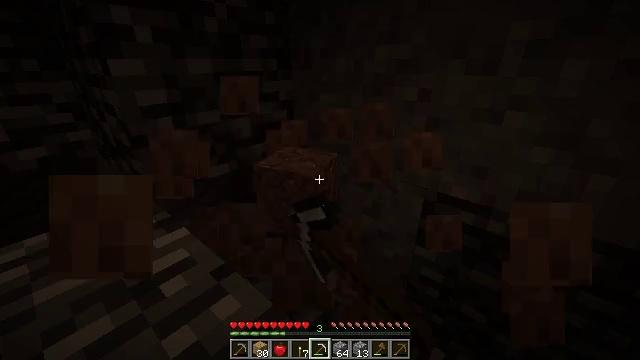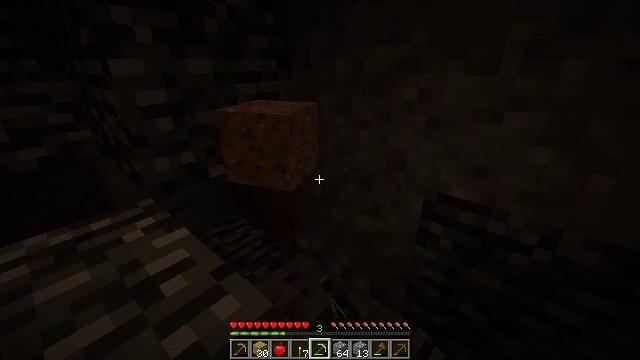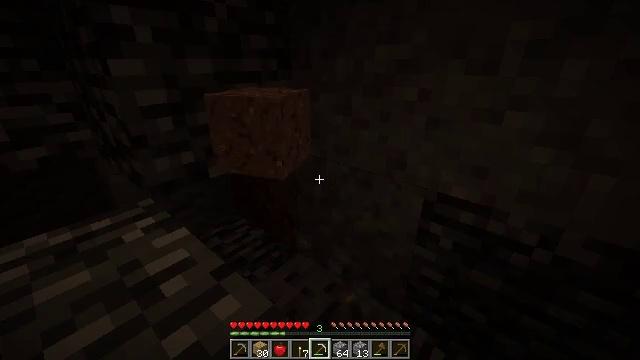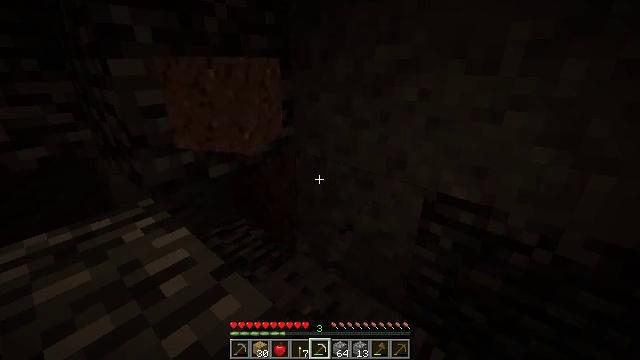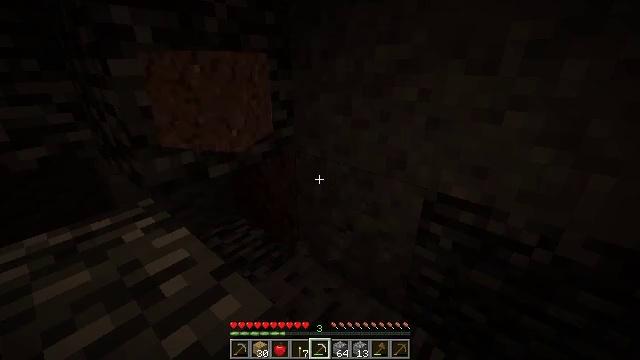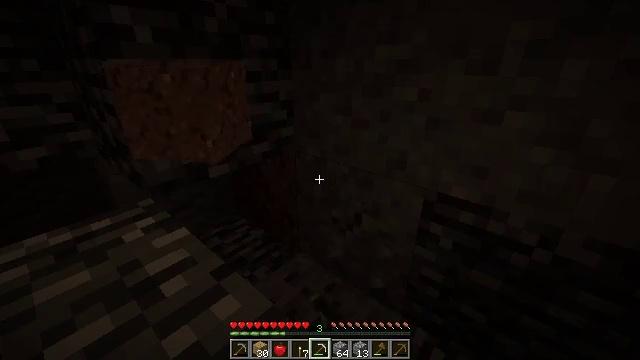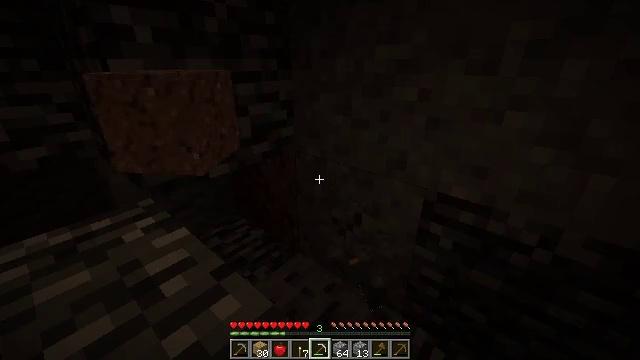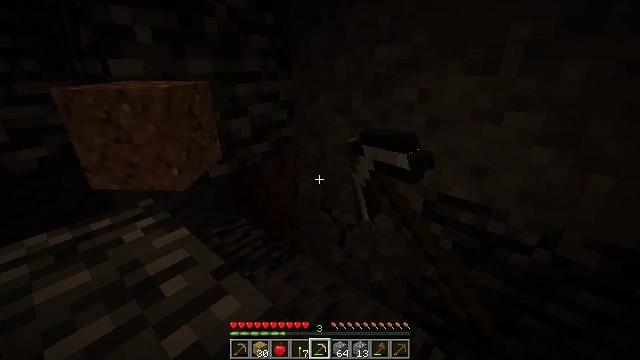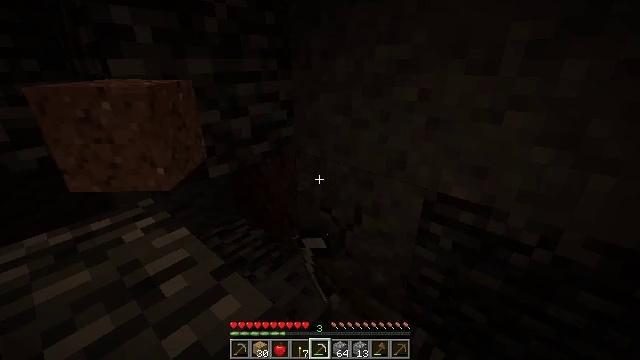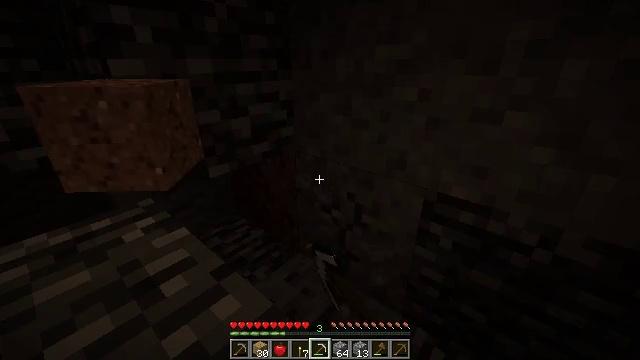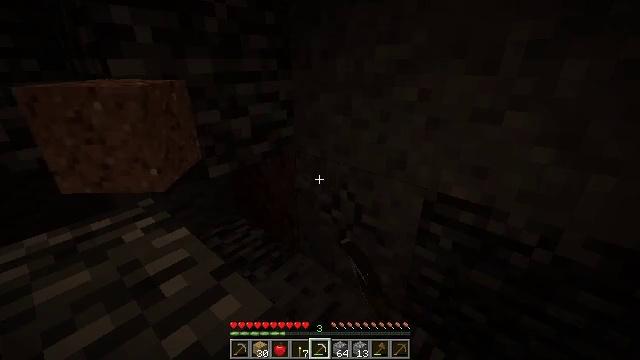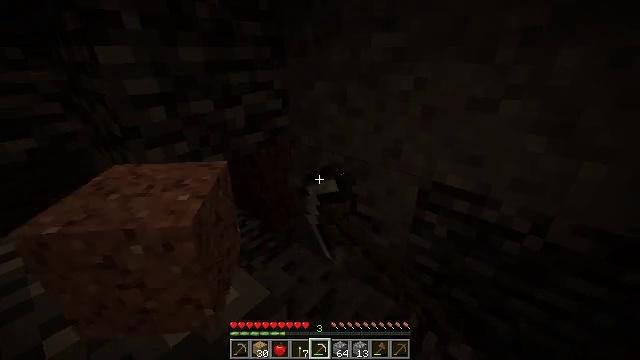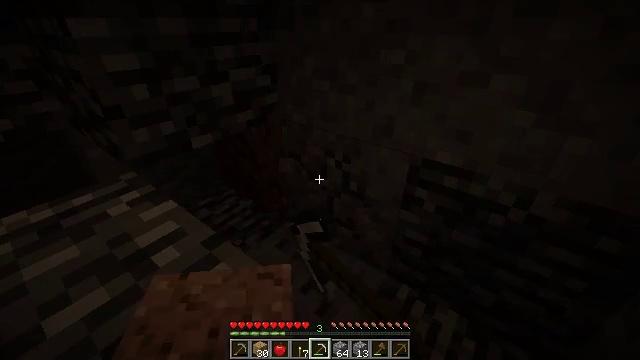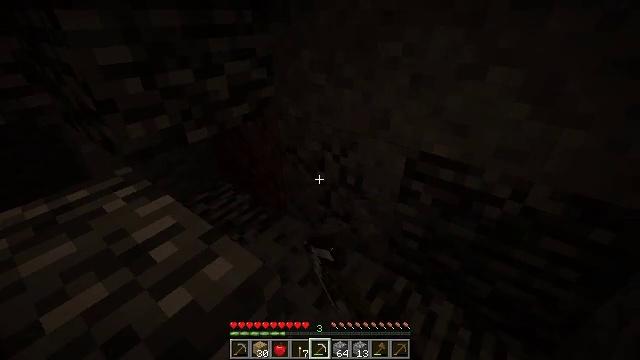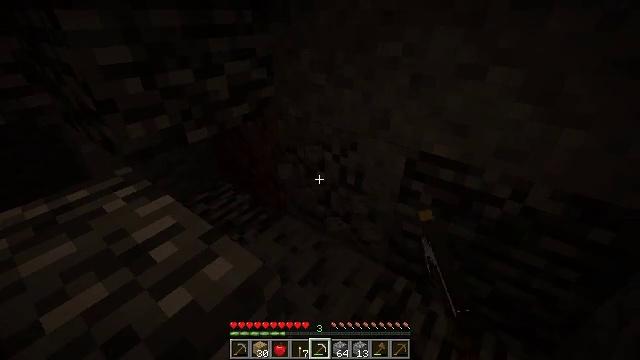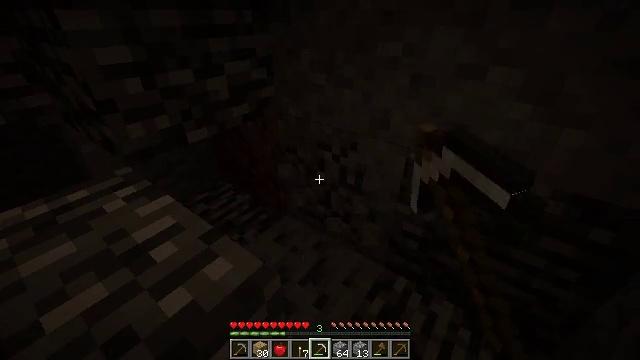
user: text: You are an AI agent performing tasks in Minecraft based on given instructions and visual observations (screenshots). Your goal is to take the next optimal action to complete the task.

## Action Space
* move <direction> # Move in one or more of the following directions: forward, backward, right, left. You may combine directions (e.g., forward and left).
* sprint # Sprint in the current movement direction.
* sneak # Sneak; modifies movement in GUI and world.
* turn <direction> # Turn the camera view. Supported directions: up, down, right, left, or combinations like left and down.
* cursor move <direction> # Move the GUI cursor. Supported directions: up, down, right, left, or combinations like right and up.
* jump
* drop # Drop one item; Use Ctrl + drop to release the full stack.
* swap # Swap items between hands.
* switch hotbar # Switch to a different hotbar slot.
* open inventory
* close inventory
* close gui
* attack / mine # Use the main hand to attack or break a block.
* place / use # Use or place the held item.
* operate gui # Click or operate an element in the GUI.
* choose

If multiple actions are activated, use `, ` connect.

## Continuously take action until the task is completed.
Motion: motion action
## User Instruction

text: Shovel up some gravel.
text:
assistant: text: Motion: attack / mine
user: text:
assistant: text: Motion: attack / mine
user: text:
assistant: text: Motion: attack / mine
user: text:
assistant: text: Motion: attack / mine
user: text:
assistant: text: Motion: attack / mine
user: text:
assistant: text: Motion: attack / mine
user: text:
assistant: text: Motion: attack / mine
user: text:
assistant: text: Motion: attack / mine
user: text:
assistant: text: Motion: attack / mine
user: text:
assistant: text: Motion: attack / mine
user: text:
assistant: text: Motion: turn right and down, attack / mine
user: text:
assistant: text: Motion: turn right and down, attack / mine
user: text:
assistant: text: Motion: turn down, attack / mine
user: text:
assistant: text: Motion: attack / mine
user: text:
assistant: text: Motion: attack / mine
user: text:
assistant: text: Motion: attack / mine
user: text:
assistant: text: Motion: attack / mine
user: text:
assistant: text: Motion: attack / mine
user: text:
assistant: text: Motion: attack / mine
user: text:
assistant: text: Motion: turn down, attack / mine
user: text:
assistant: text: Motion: turn right and down, attack / mine
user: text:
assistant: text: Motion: turn right and down, attack / mine
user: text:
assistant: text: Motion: turn down, attack / mine
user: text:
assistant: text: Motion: turn down, attack / mine
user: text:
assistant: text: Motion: attack / mine